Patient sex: M
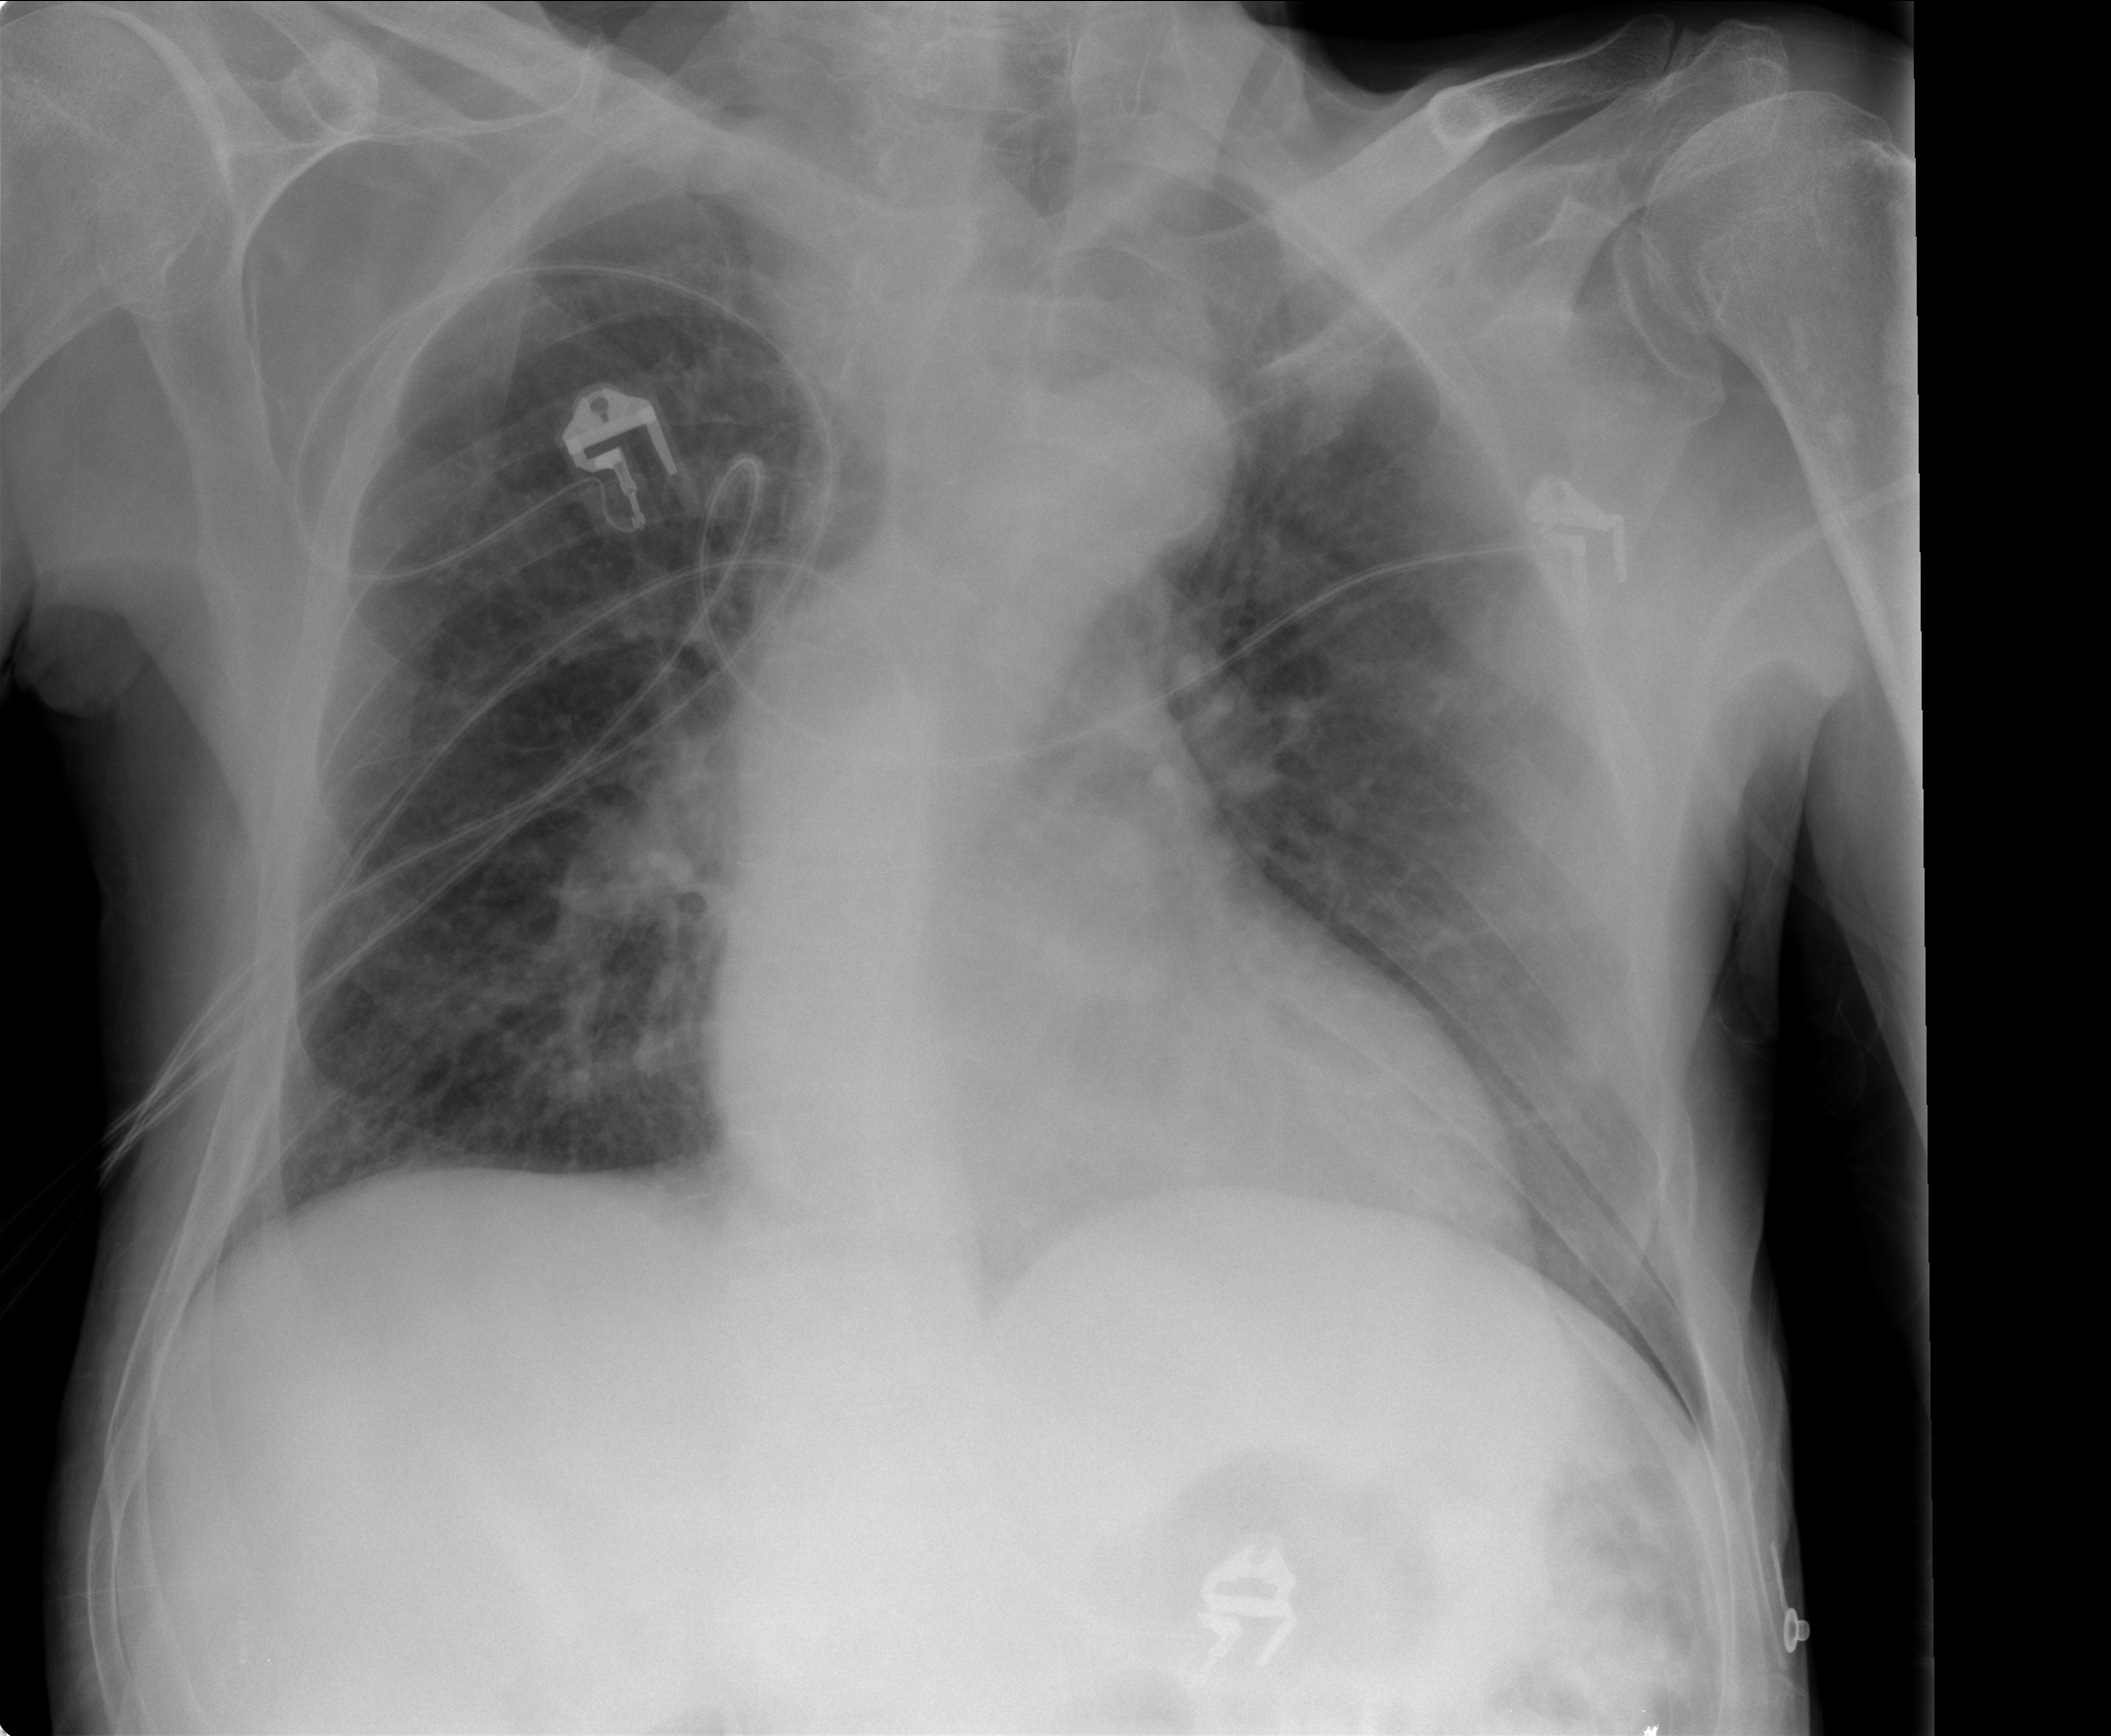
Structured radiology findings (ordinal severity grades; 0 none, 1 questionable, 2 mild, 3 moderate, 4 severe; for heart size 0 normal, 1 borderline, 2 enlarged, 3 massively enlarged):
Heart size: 0
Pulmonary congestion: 2
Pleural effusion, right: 0
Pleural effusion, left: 0
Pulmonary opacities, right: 0
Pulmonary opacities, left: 0
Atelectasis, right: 0
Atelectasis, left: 0